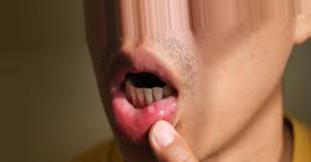
Condition: Mouth Ulcer